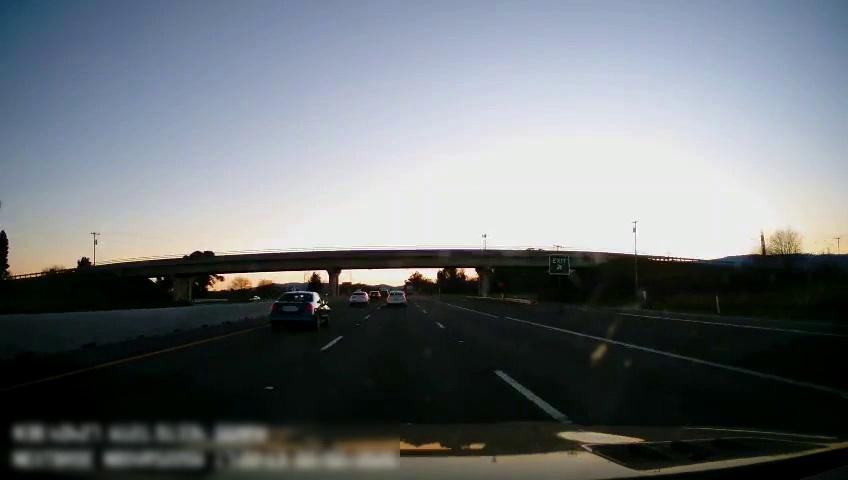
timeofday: Day
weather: Sunny
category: Drivable Space
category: Vehicles | Car
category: Vehicles | Car
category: Vehicles | Car
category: Vehicles | Car
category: Lanes | Current Lane
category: Lanes | Current Lane
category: Lanes | Alternate Lane
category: Lanes | Alternate Lane
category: Lanes | Alternate Lane
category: Lanes | Alternate Lane
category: Traffic | Signs